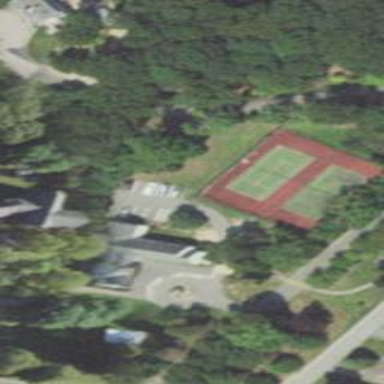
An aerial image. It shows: Tennis court in leisure pitch.